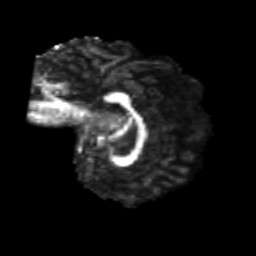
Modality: FA
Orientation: sagittal
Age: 24
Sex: female
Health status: healthy
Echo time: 0.074 s